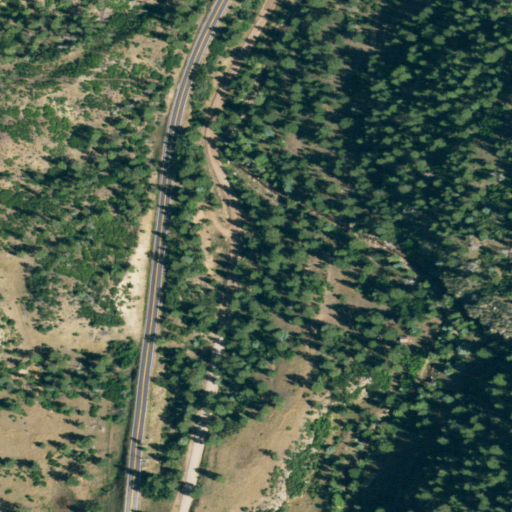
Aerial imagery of valley in Colorado named Sand Gulch containing evergreen forest, shrub, open development, woody wetlands, and low intensity development